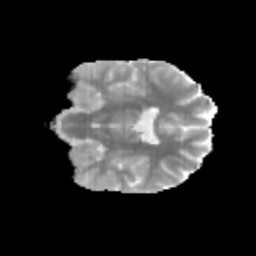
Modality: MD
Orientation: coronal
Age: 11
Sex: female
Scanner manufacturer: siemens
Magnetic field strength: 3 T
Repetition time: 3.8 s
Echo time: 0.07 s